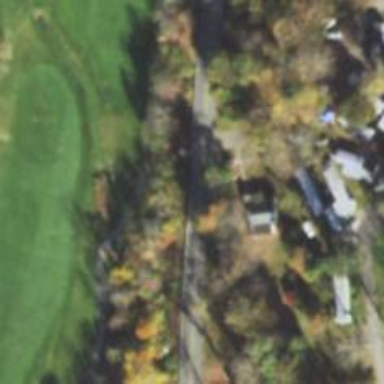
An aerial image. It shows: Path used for both walking and golf.